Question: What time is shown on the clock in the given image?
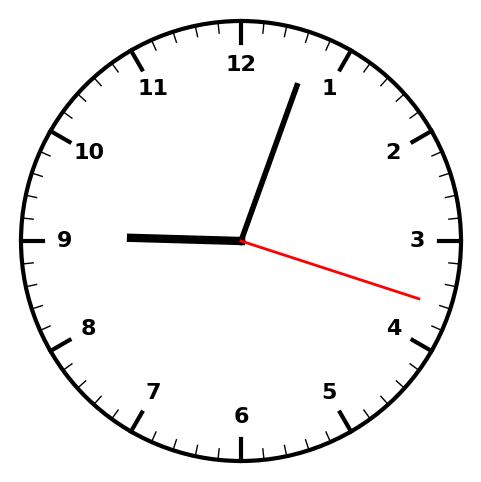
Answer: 09:03:18